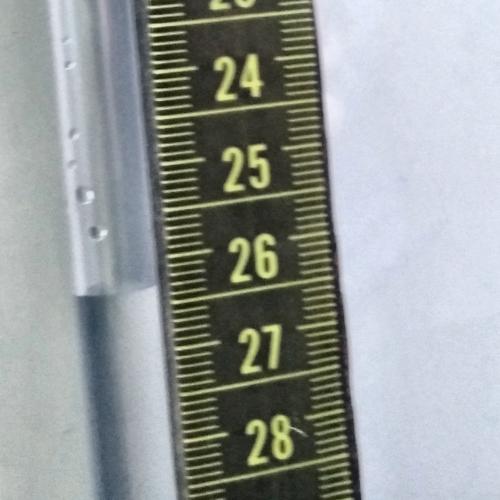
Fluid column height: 26.3 cm